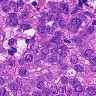
Metastatic tissue present: yes